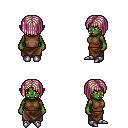
a pixel art fantasy rpg character, female body template, orc, green skin, brown sleeveless shirt, robe skirt, white blonde pageboy hairstyle, metal boots, four views (front, back, left, right), 2x2 character sprite sheet, small pixel art, hard edges, no anti-aliasing